Field crop: maize
Growth stage: 2
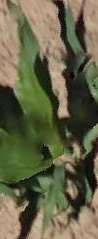
Species: maize